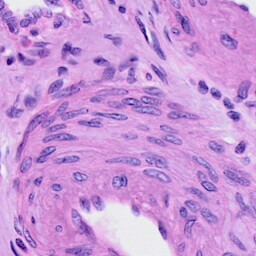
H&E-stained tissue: Cervix